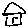
Label: house